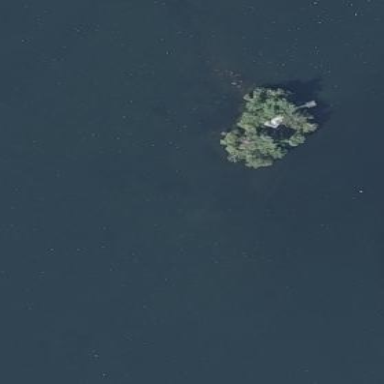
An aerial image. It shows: Island.